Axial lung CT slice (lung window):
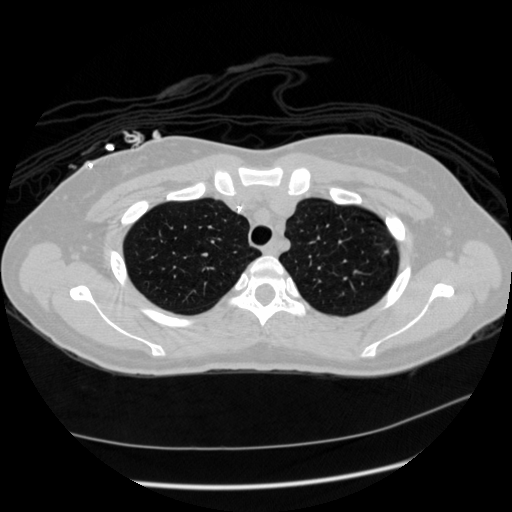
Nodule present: no